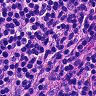
Metastatic tissue present: no